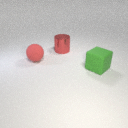
large red metal cylinder to the left of large green rubber cube